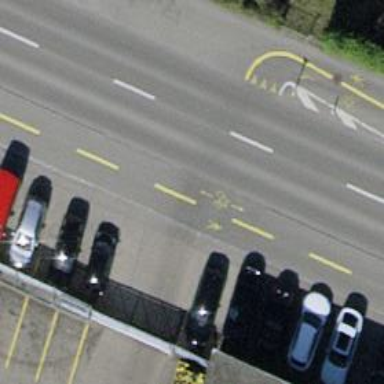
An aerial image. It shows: Asphalt cycleway with unmarked crossing.